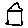
Label: house